Aerial crown-view tile of a tropical tree (Barro Colorado Island, Panama), acquired 20250414:
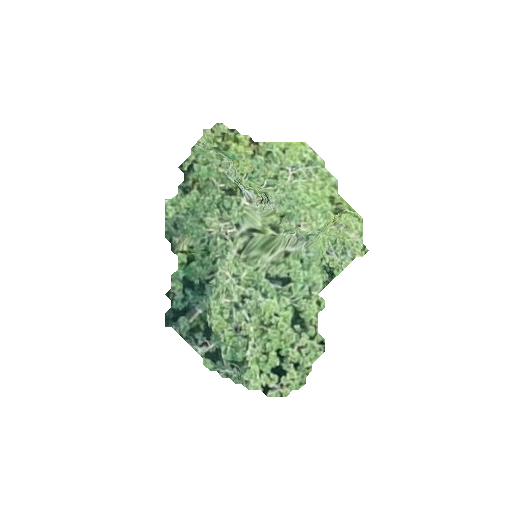
Species: Protium stevensonii
GBIF accepted scientific name: Tetragastris panamensis
Crown area: 55.66 m²